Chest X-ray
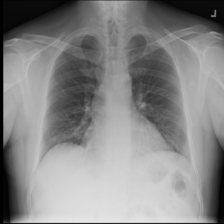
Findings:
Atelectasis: negative
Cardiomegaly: negative
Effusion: negative
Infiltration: negative
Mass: negative
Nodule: negative
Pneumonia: negative
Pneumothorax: negative
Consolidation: negative
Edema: negative
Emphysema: negative
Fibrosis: negative
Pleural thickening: negative
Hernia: negative